Field crop: maize
Growth stage: 2
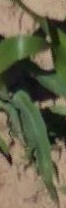
Species: maize